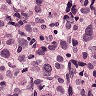
Metastatic tissue present: yes